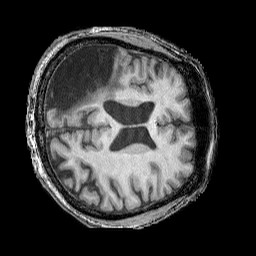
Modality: T1w
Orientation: axial
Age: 58
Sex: male
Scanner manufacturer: siemens
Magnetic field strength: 3 T
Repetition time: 2.25 s
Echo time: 0.00411 s